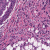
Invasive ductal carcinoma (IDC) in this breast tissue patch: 1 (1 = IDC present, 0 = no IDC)